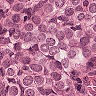
Metastatic tissue present: yes